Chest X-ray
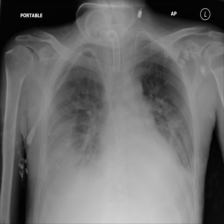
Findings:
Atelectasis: negative
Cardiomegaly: negative
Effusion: negative
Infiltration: negative
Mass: negative
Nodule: negative
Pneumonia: negative
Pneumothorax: negative
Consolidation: negative
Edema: negative
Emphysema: negative
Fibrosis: negative
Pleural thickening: negative
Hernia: negative